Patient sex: M
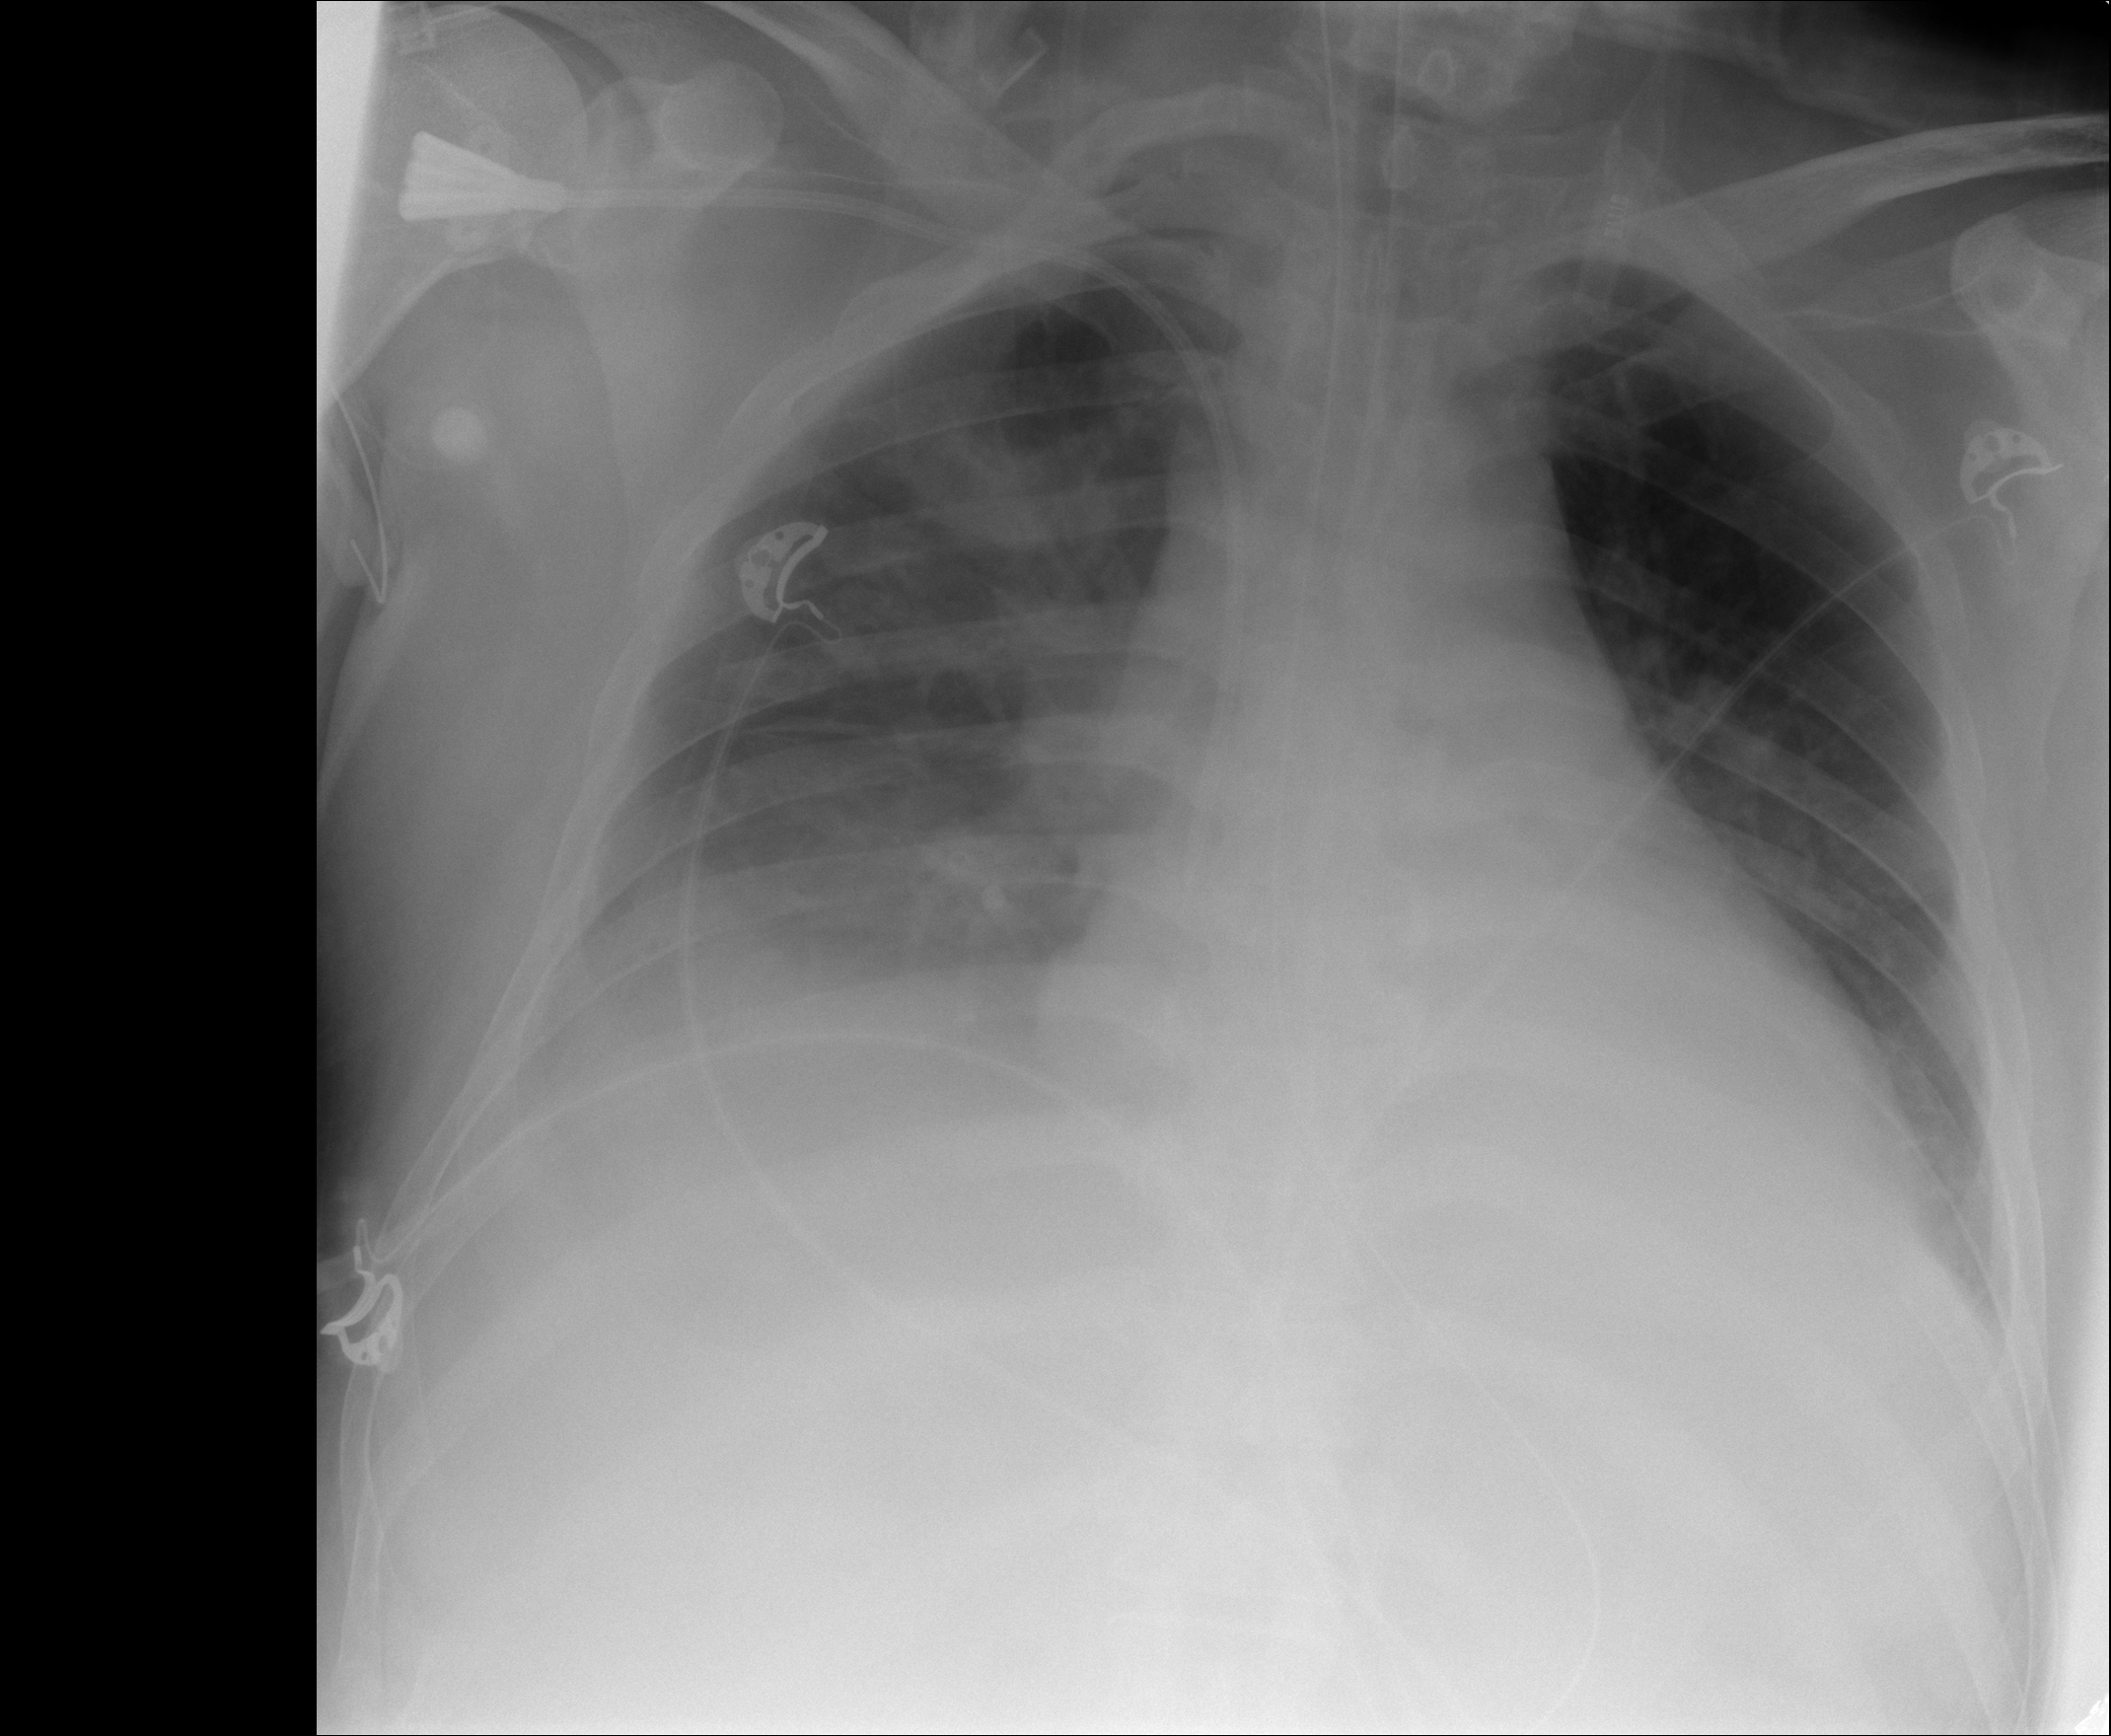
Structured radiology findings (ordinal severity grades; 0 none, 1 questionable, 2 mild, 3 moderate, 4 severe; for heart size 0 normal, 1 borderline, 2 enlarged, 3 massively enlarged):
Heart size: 2
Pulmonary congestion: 0
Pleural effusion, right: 2
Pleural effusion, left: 1
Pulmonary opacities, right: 2
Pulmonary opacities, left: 0
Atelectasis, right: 2
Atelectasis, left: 2